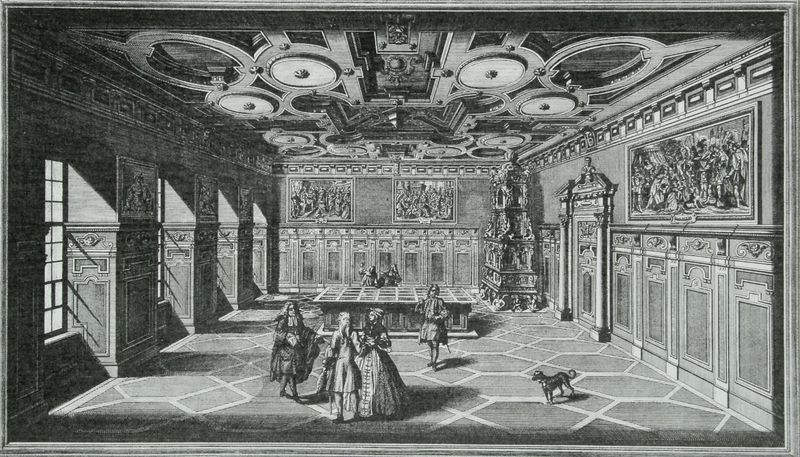
Titel: Das südöstliche Fürstenzimmer
Künstler: Salomon Kleiner
Standort: Augsburg
Institution: Rathaus
Schlagwörter: gemälde, mann, schatten, weiß, frauen, menschen, fenster, frau, kleid, licht, marmor, männer, raum, schwarz, säulen, tisch, tür, zeichnung, zimmer, dame, gebäude, hund, schloss, tier, muster, ornament, rock, wand, barock, kleidung, mensch, bild, innenraum, sonne, boden, interieur, mantel, reich, adel, decke, innen, paar, personen, prinzessin, renaissance, rokoko, vornehm, kamin, kreis, ofen, oval, rund, perücke, bilder, perspektive, türen, parkett, grafik, graphik, hof, türe, saal, könig, symmetrie, ornamente, wandgemälde, stuck, lichteinfall, halle, wände, palast, druck, druckgraphik, druckgrafik, radierung, stich, schwert, kreise, fürst, fries, portal, rauten, glasfenster, mittelalter, kostüme, holzvertäfelung, kassetten, kassettendecke, königin, leinwände, prunk, steinboden, kupferstich, ovale, vertäfelung, treue, kachelofen, umgedreht, versailles, wandvertäfelung, kassettierung, ädicula, palst, ölbilder, prächtig, täfelung, empfangssaal, konversation, sticj, kaminofen, berücke, list, schlss, kampin, fürstilich, könig4, vertauscht